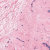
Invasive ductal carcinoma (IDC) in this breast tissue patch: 0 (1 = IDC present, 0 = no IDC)